Question: How do I execute the "Replace" command with a keyboard shortcut?
I can't seem to find the "command" in the default keymap for OS X.
I know the single file replace all shortcut is 'control + option + enter', but that doesn't work in this case. This is in OS X, but it probably applies to Windows.

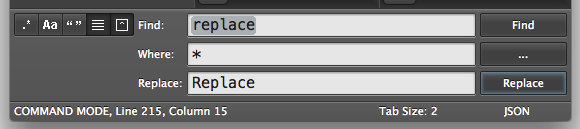
Answer: 20 minutes of research turned up nothing.
Attempts:
1. Opened up the Find in Files panel and tried lots of combinations. No luck.
2. Browsed the keybindings file for anything bound to the find_in_files panel. No luck
3. Browsed the official Sublime Text API. No luck.
4. Browsed the unofficial list of commands. No luck.
This feels like a big oversight...
: This is not implemented. Here is the official <URL>.